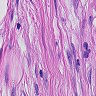
Metastatic tissue present: yes